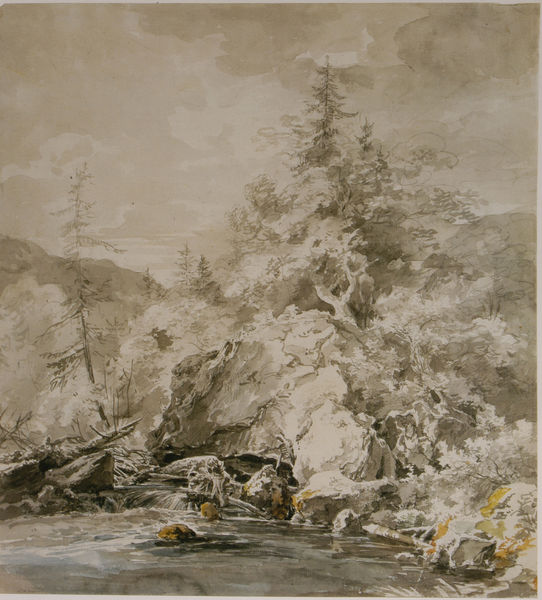
Titel: Gebirgsbach
Künstler: Johann Georg von Dillis
Standort: München
Institution: Privatbesitz
Schlagwörter: baum, berg, blau, blätter, dunkel, felsen, gestein, himmel, laub, meer, schatten, wasser, weiß, wolken, aquarell, baumstämme, bäume, fluss, gelb, landschaft, ocker, see, teich, ufer, äste, abend, braun, grau, hell, hintergrund, holz, kreide, licht, schwarz, zeichnung, eis, schnee, weg, wolke, beige, stein, steine, bild, spiegel, ast, bach, baumstamm, horizont, hügel, kalt, natur, spiegelung, stamm, strauch, zweige, busch, büsche, gewässer, sträucher, land, gold, blatt, pflanzen, wald, stock, helldunkel, bewölkt, gischt, wellen, papier, düster, berge, fels, gebirge, farbe, grafik, graphik, tag, monochrom, herbst, winter, sepia, böschung, friedrich, romantik, strömung, tannen, sturm, stämme, treibholz, wasse, wild, foto, tusche, findlinge, kälte, geld, zweig, eisschicht, moos, druck, wolkig, durcheinander, fichte, nadelbaum, tanne, fleck, wurzeln, geäst, dunel, gehölz, nadelbäume, tannenbaum, tannenbäume, nadeln, eiche, geln, david, findling, weihnachten, gefärbt, gehöht, lorrain, caspar, casper david friedrich, biber, watte, stoc, wildheit, deckweiss, waasser, steine bäume